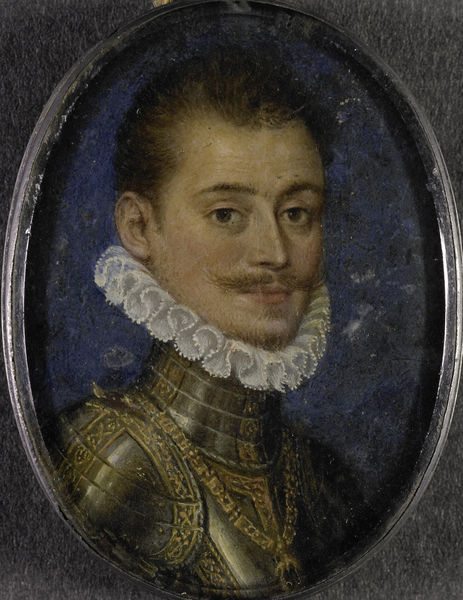
Titel: Don Juan van Oostenrijk (1547-87). Landvoogd der Nederlanden
Standort: Amsterdam
Institution: Rijksmuseum
Schlagwörter: mann, weiß, bart, kragen, porträt, gold, oval, kette, verzierung, metall, schnauzer, adeliger, ritter, rüstung, goldenes vlies, vlies